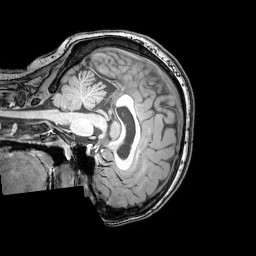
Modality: T1w
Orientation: sagittal
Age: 25
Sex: female
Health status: healthy
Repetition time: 0.081 s
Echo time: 0.037 s